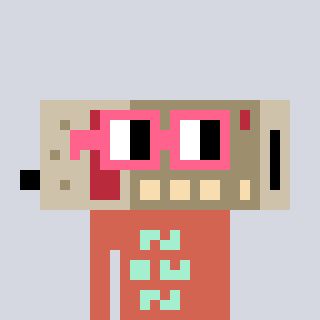
a pixel art character with square pink glasses, a cordless phone-shaped head and a peachy-colored body on a cool background